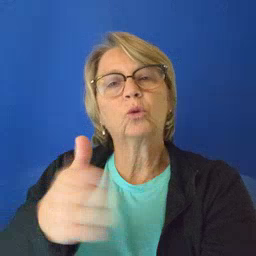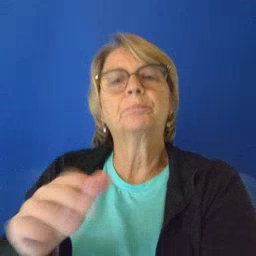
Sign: bedroom